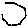
Label: hexagon